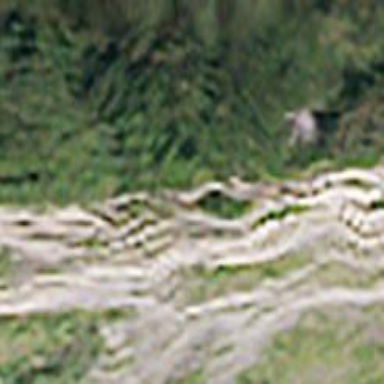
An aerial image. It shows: Cliff in nature.